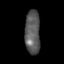
Tissue: skin
Cell type: Epithelial cells
Senescence score: 0.9163
Nuclear area (px): 653
Mean DAPI intensity: 90.009